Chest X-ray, PA view. Patient: 56 years old, sex F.
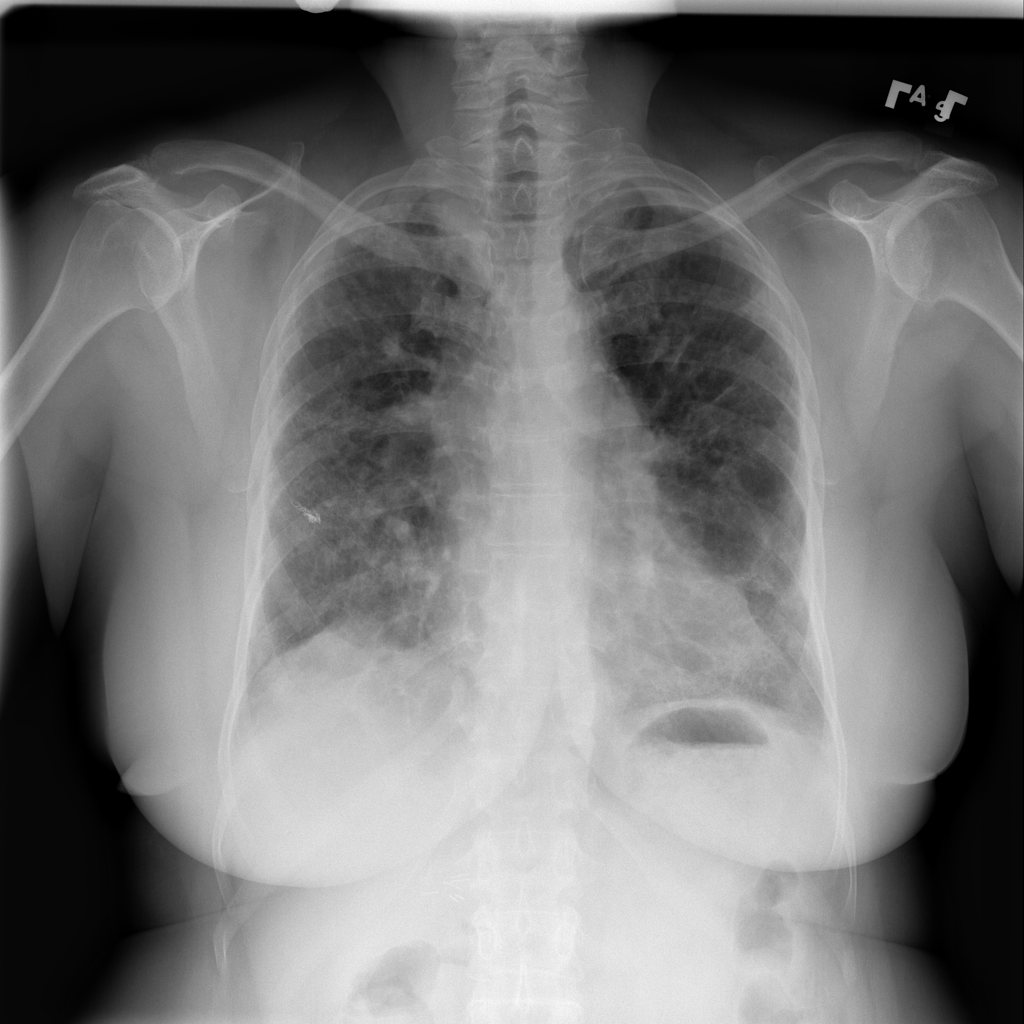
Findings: No Finding